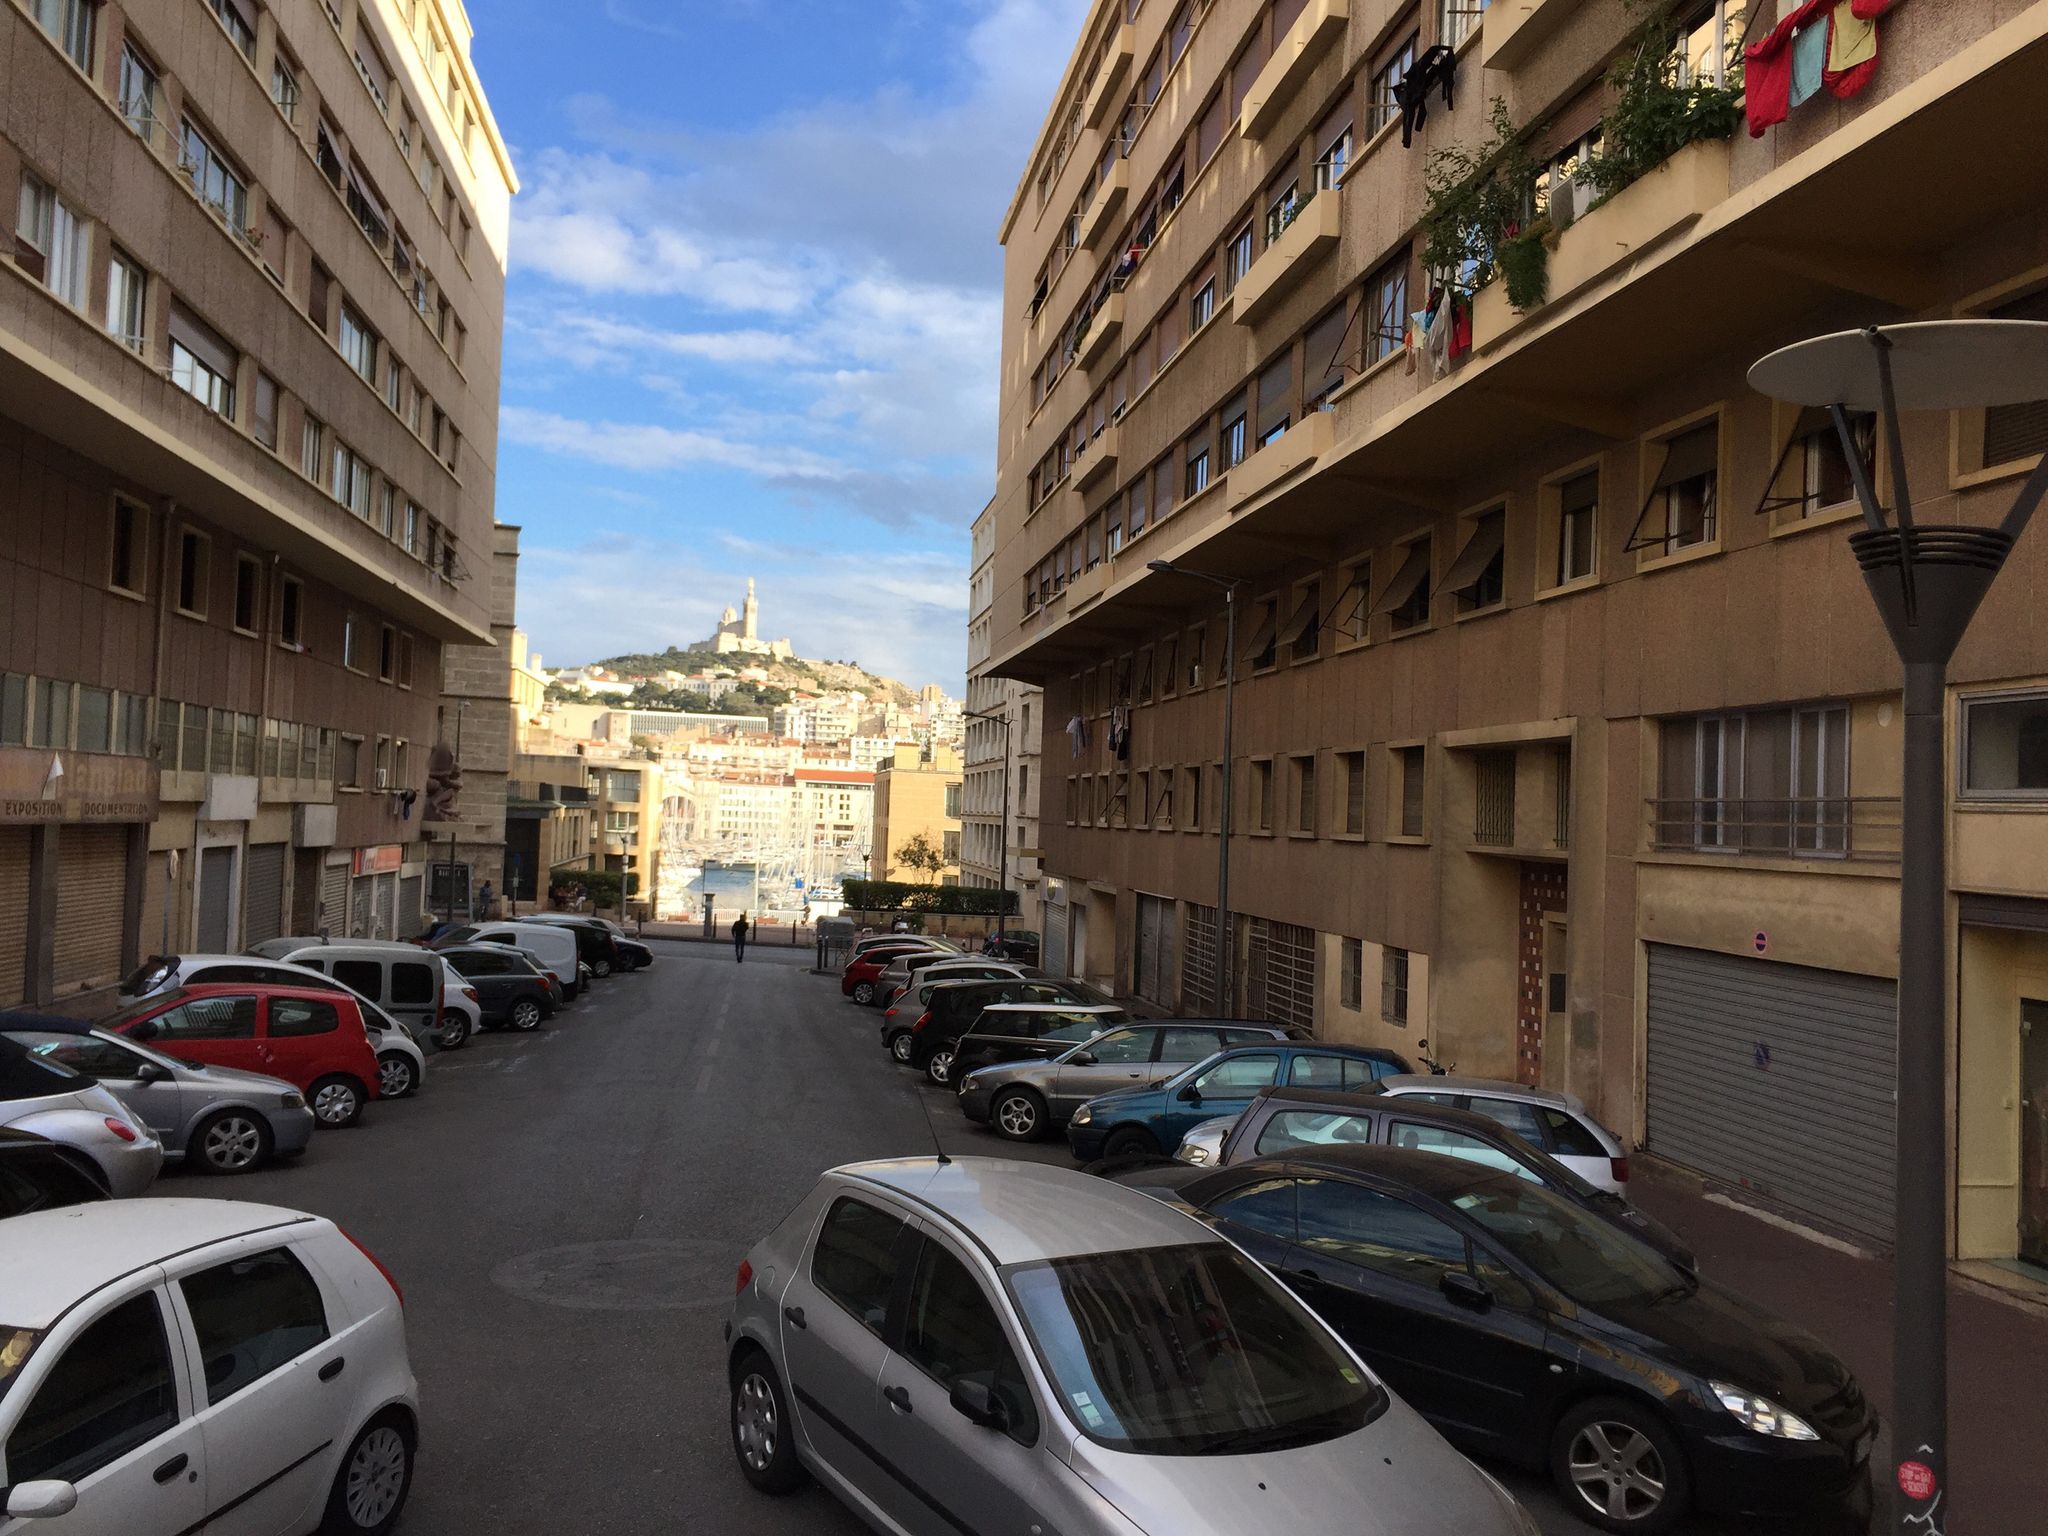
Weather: clear
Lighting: day
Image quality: good
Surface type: walking surface
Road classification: steps, residential, pedestrian
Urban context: urban centre
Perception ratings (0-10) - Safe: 6.89, Lively: 9.21, Beautiful: 3.57, Boring: 1.04, Depressing: 3.13, Wealthy: 7.89